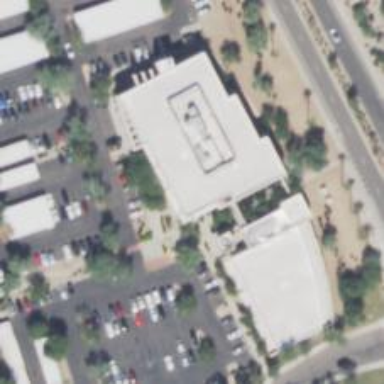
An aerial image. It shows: Healthcare clinic is depicted in the image.